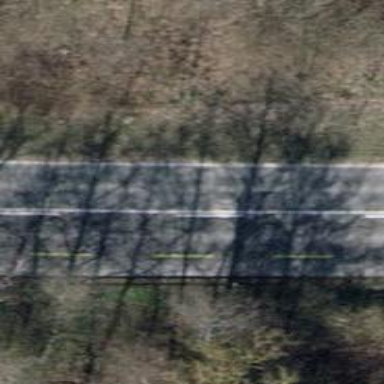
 featuring designated cycle lane on the left."